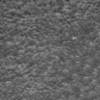
Label: not_dusty